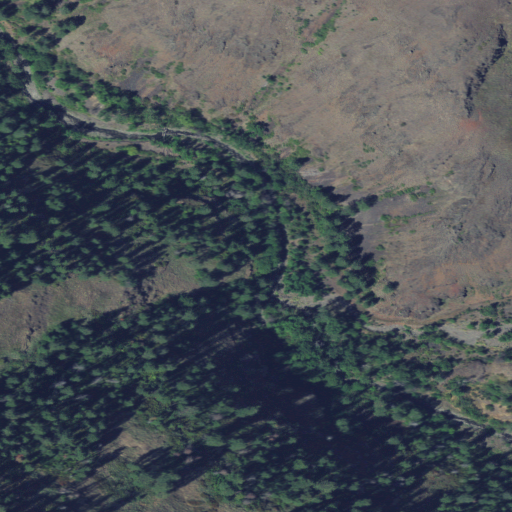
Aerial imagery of valley in Oregon named Little Courtney Canyon containing evergreen forest, grassland, and shrub